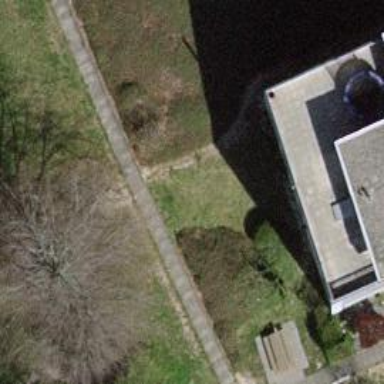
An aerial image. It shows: Set of concrete steps.